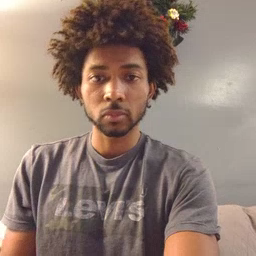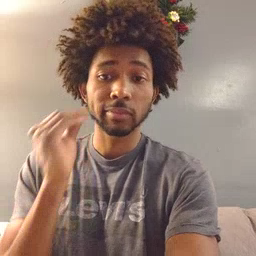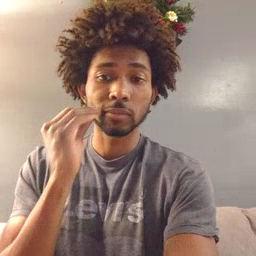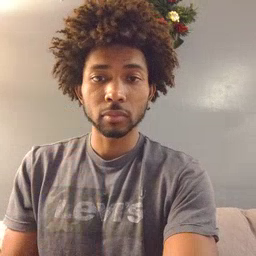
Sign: kiss